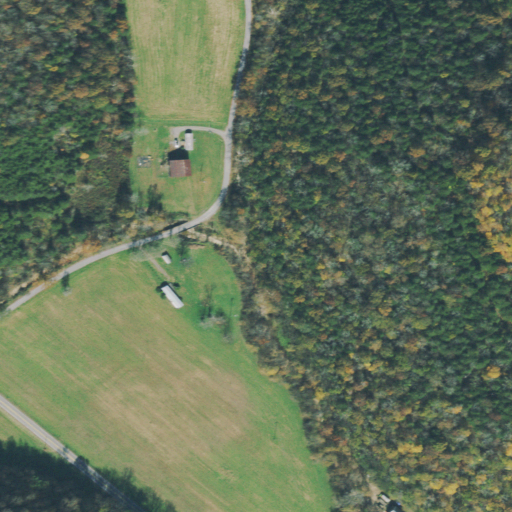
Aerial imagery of valley in Tennessee named Sycamore Bottom containing pasture, deciduous forest, evergreen forest, open development, mixed forest, and low intensity development